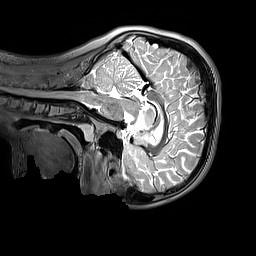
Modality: T2w
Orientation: sagittal
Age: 11
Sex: female
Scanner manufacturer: siemens
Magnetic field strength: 3 T
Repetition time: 3.2 s
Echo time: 0.408 s